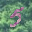
Label: 5